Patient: sex M, age 60
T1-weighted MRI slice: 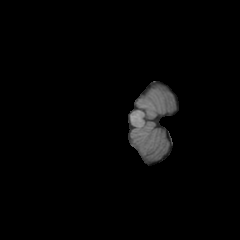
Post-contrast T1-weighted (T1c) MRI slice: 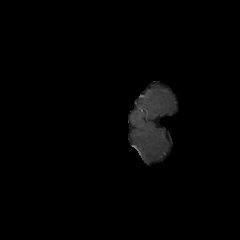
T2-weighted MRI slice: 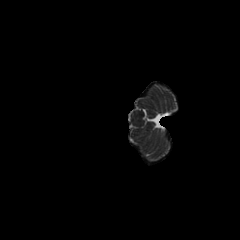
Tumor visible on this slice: no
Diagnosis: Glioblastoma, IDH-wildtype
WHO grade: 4